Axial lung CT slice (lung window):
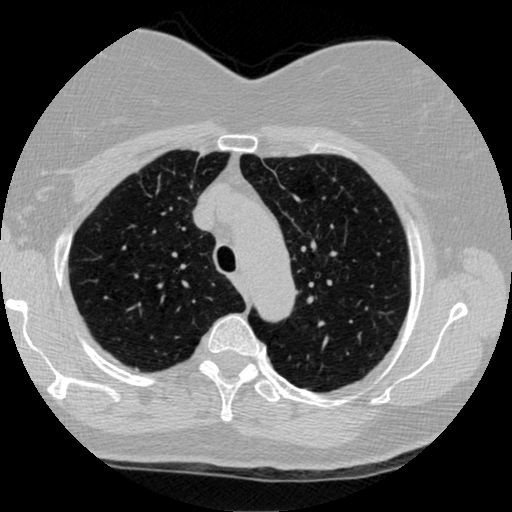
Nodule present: no